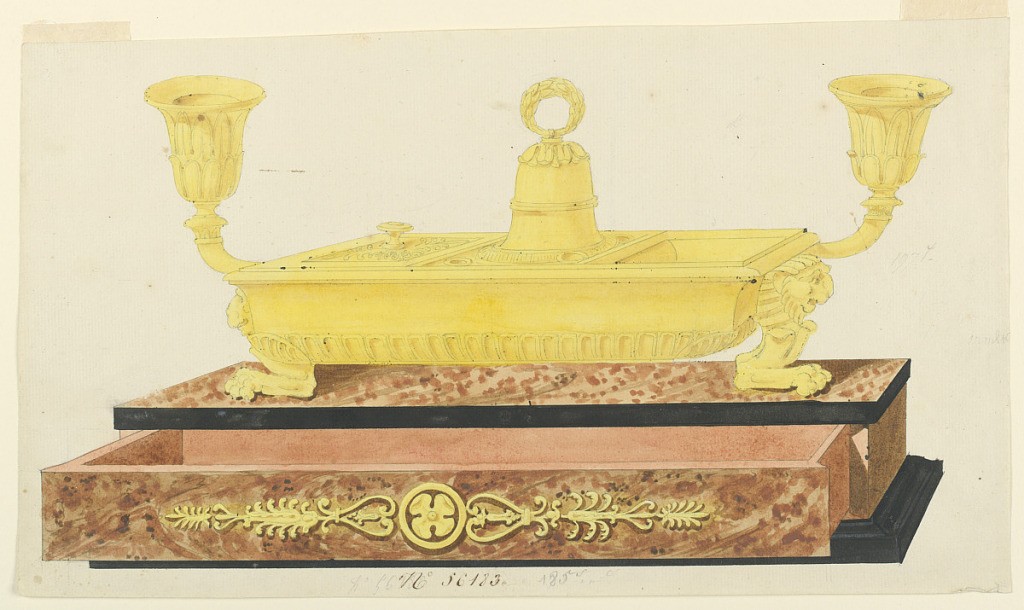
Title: Design for an Inkstand
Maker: Lefebvre Manufactory, Tournai
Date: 1805–1820
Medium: Graphite, pen and black ink, brush and watercolor on paper
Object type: Drawing
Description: Rectangular box on black base. Long drawer in open position decorated with center rosette, flanked by stylized leaf motif. Inkstand supported by two chimeras. A bell at center is flanked by square inkpots, the left has an engraved cover. Arms with sockets, presumably to hold pens or candles, at either end.